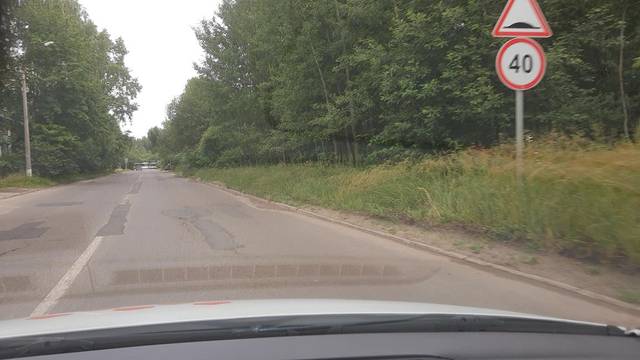
Region: Russia
Coordinates: 55.769, 38.417